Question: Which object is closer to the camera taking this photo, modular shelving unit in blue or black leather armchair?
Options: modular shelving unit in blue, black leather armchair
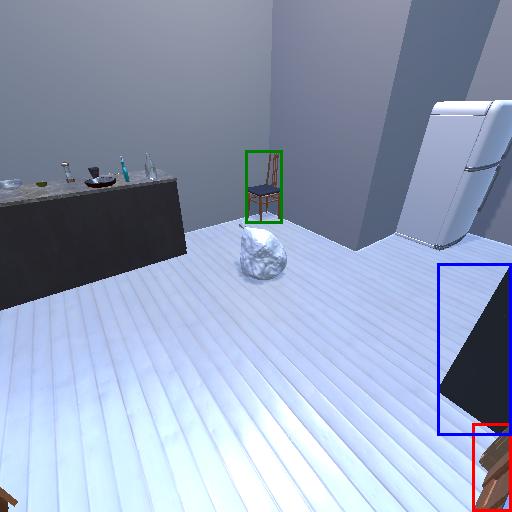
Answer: modular shelving unit in blue